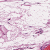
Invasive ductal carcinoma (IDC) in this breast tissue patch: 0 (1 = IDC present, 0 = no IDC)